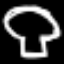
Label: mushroom